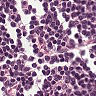
Metastatic tissue present: no